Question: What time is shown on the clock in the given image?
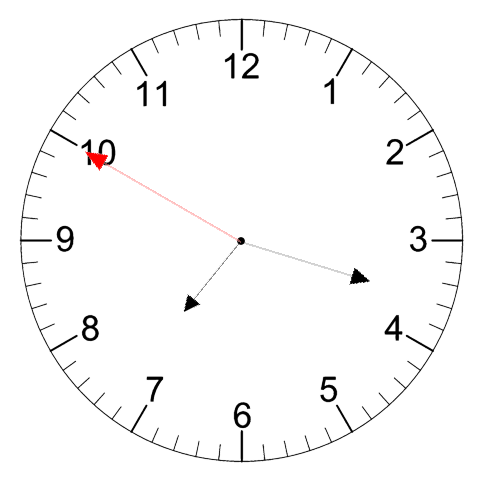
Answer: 07:17:50